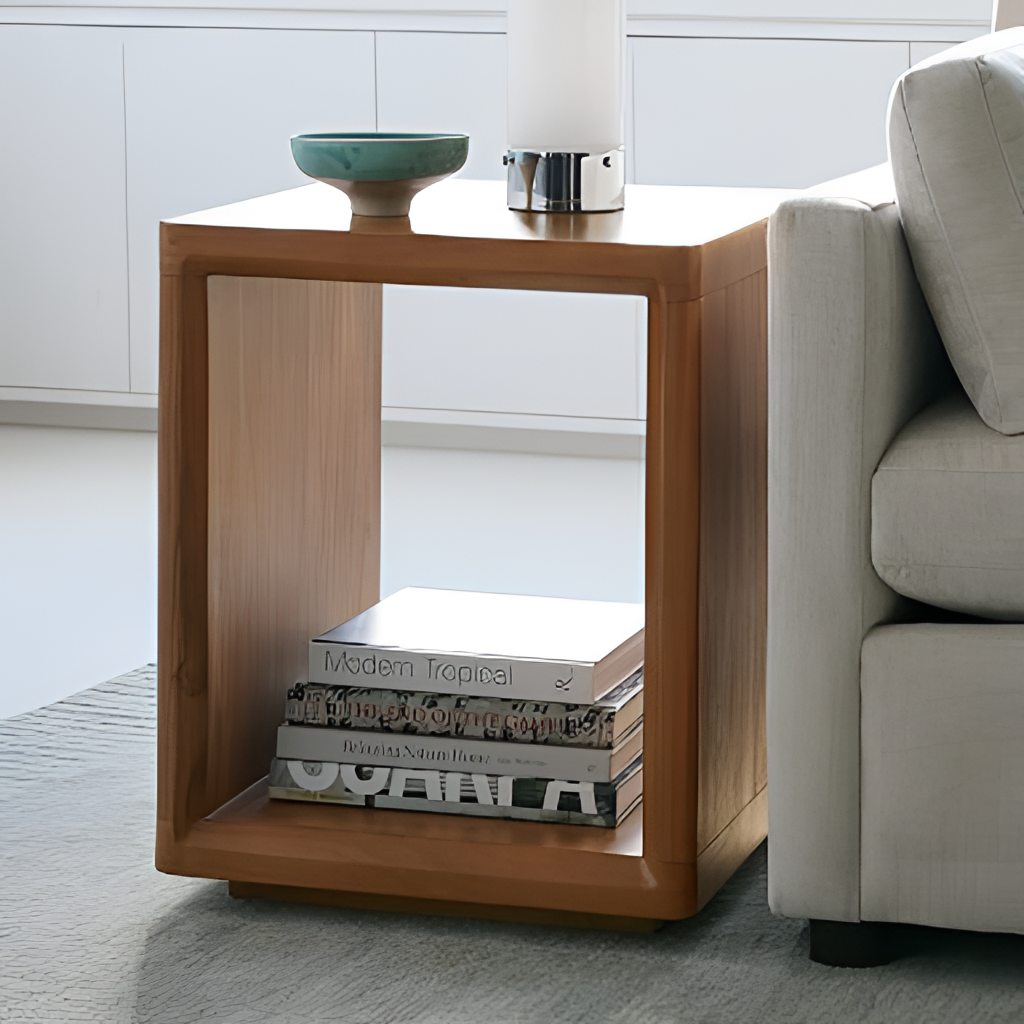
living room, fabric sofa, gray carpet flooring, with textured pattern, modern, paint wallpaper, with solid pattern